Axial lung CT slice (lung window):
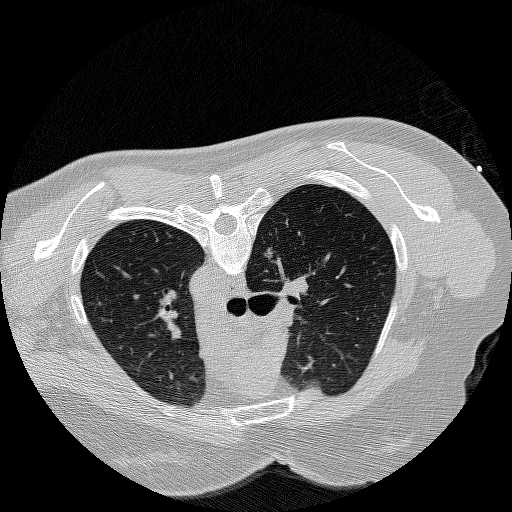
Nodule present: yes
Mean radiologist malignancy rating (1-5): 5